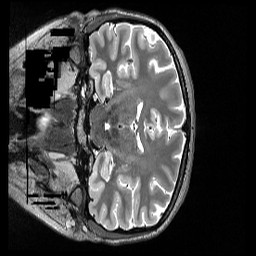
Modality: T2w
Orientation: coronal
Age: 24
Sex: female
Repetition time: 3.2 s
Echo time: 0.563 s